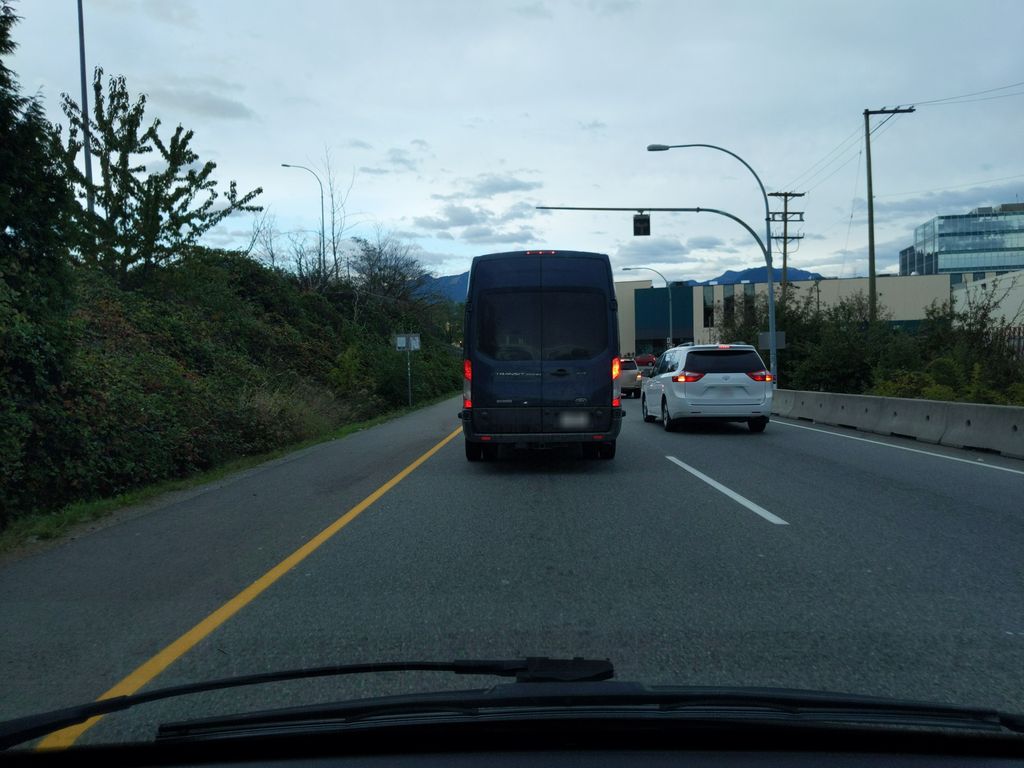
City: vancouver